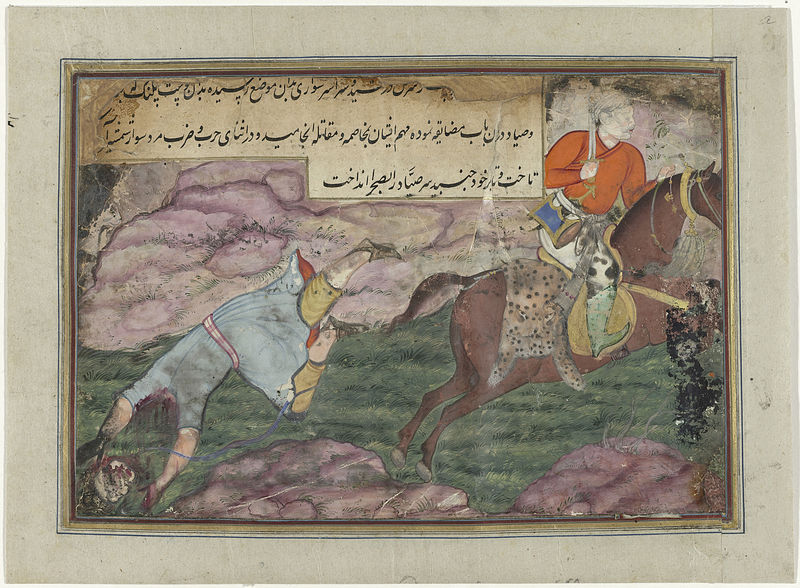
Titel: Jager onthoofdt een man
Standort: Amsterdam
Institution: Rijksmuseum
Schlagwörter: femme, cheval, épée, pierre, rocher, arabe, écriture, caillou, tete coupée